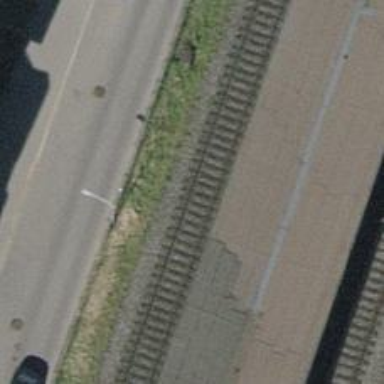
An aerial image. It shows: Stop position for public transport on the railway.